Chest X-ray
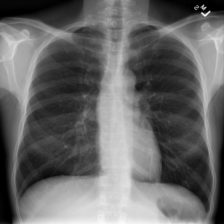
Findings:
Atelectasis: negative
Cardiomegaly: negative
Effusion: negative
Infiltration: negative
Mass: negative
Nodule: negative
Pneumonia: negative
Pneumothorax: negative
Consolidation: negative
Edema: negative
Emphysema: negative
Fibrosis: negative
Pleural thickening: negative
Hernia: negative